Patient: sex M, age 81
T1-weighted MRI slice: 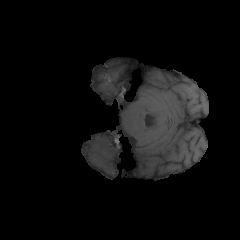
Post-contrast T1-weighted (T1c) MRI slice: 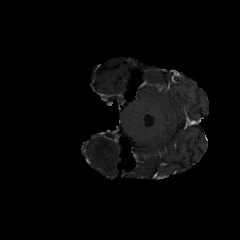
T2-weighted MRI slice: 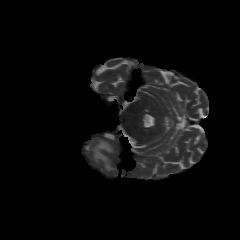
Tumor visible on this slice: yes
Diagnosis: Glioblastoma, IDH-wildtype
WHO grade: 4